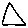
Label: triangle